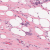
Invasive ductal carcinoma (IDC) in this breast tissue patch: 1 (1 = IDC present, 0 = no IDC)